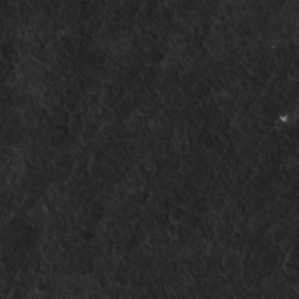
Label: non_frost